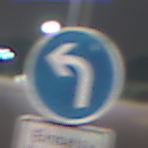
Verkehrszeichen: VorgeschriebeneFahrtrichtungLinks
Zusatzzeichen unten: BesondereFahrzeugeUndTransportgueter3
Umgebung: Outdoor, Urban
Tageszeit: Night
Wetter: PartlyCloudy
Licht: Artificial
Jahreszeit: NotSpecified
Kontrast: HighContrast